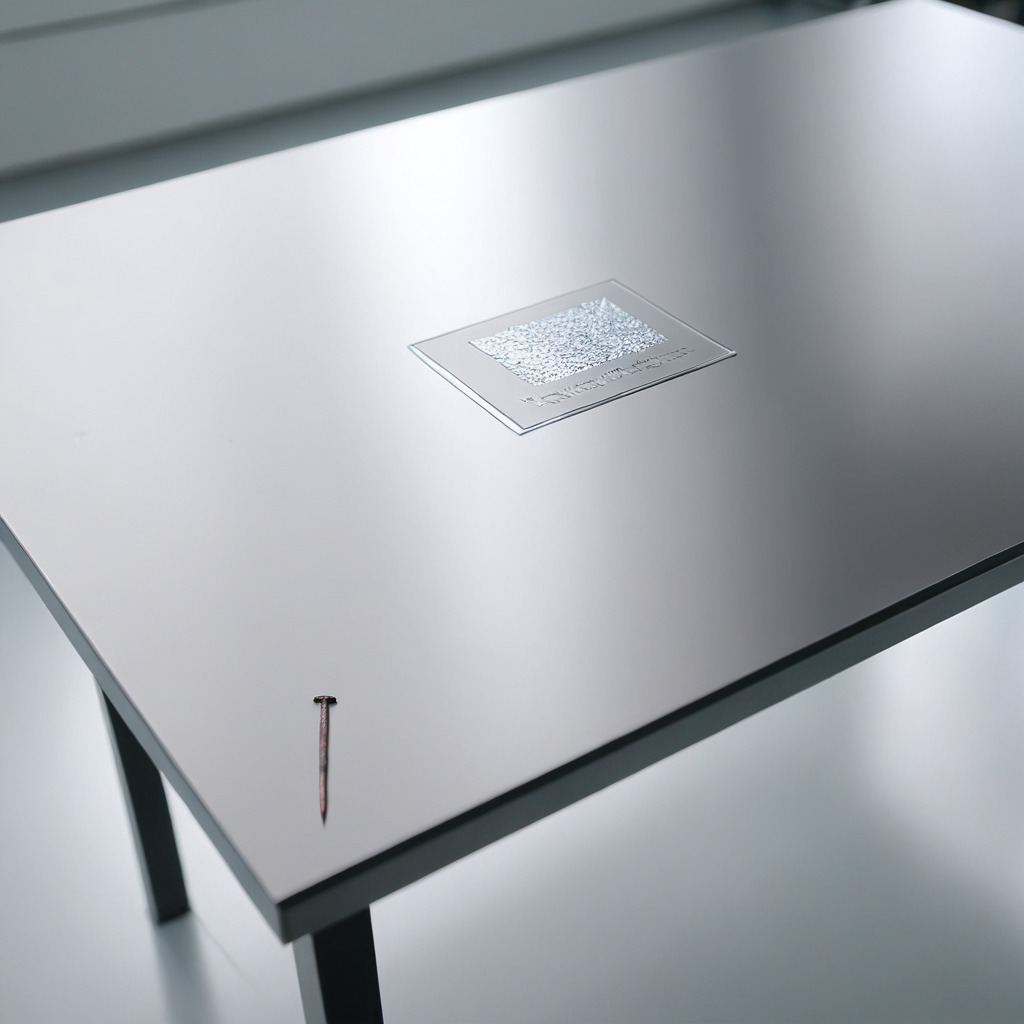
An iron nail lies on the stainless steel table.